Question: Imagine you have a number of lines (each one represented by two points). Also you have a rectangle of a specific size and you know coordinates of its upper left corner. Now you have to identify which of these lines intersect with rectangle and for all those that do - find regions created inside the rectangle by the lines and calculate areas of those regions.

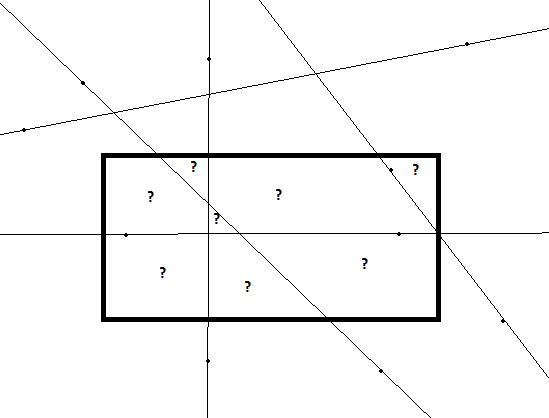
Answer: Here is simple algorithm which can be improved by deeper thinking : -
Use 'line clipping algorithm' in the rectangle.
<URL>
Use 'Flood Fill' algorithm for getting different regions & areas
<URL>
Use 'convex hull' for each region to get vertices of regions
<URL>
If 'floodfill' needs to be avoided or co-ordinate system is not discrete then use following :-
1. Find all intersection point inside or on rectangle by the lines.
2. Construct a graph from intersection such that there exist an undirected edge from each intersection to other intersection if they both exist on some common line in rectangle. And also the distances between them as edge weights. Only construct edge between closest pair on a given line. This can be done by just sorting all intersections on a line and just adding edge on between each point in the sorted sequence.
3. Use following to get all polygons Find_polygon(vertex u,int iter,vertex[] path) {
if(!visited[u]) {
visited[u] = true;
path[iter] = u;
if(iter==1) {
source = u;
for all edge(u,v)
Find_polygon(v,iter+1,path);
}
else {
for all edge(u,v) {
if(slope(u,v)!=slope(path[iter-1],u)) {
Find_polygon(v,iter+1,path);
}
}
}
}
else { //loop
index = findIndex(u,path); // can use array for O(1)
polygons.add(path[index to iteration])
}
}
polygons = [];
for all vertices v in graph :
Find_polygon(v);